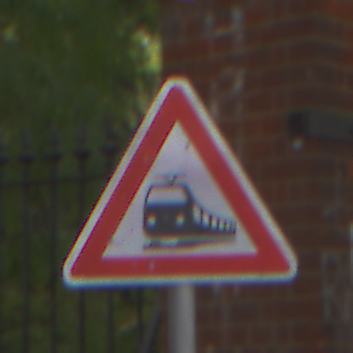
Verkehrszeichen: Bahnuebergang
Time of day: MorningAfternoon
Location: Outdoor (Urban)
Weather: Overcast
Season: NotSpecified
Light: Natural